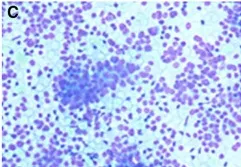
(C,D) Lymph node puncture pathology, indicating small cell undifferentiated carcinoma.
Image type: pathology (giemsa)